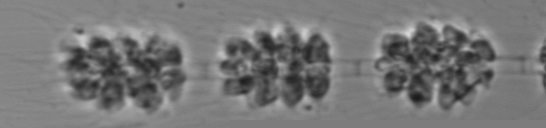
Label: Leptocylindrus_mediterraneus